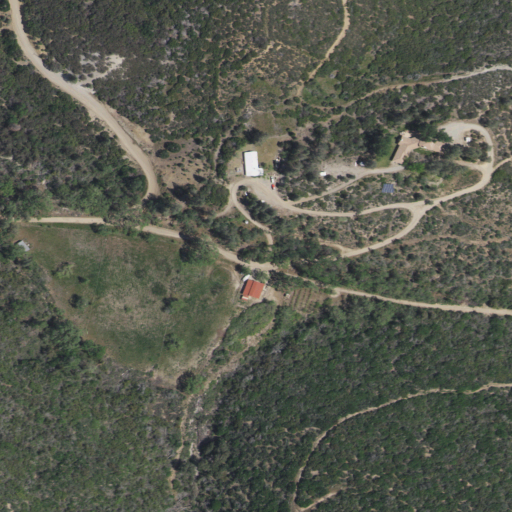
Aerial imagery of valley in California named Garden Gulch containing shrub, evergreen forest, open development, and low intensity development